Question: I use this command to summit to
'''
export YARN_CONF_DIR=conf
bin/spark-submit --class "Mining"
--master yarn-cluster
--executor-memory 512m ./target/scala-2.10/mining-assembly-0.1.jar
'''
'UNDEFINED'

'''
<code>14/11/12 16:37:55 INFO yarn.Client: Application report from ASM:
application identifier: application_1415704754709_0017
appId: 17
clientToAMToken: null
appDiagnostics:
appMasterHost: example.com
appQueue: default
appMasterRpcPort: 0
appStartTime: 1415784586000
yarnAppState: RUNNING
distributedFinalState: UNDEFINED
appTrackingUrl: http://example.com:8088/proxy/application_1415704754709_0017/
appUser: rain
</code>
'''
### Update:
Dive into 'Logs for container' in Web UI 'http://example.com:8042/node/containerlogs/container_1415704754709_0017_01_000001/rain/stderr/?start=0', I found this
'''
14/11/12 02:11:47 WARN YarnClusterScheduler: Initial job has not accepted
any resources; check your cluster UI to ensure that workers are registered
and have sufficient memory
14/11/12 02:11:47 DEBUG Client: IPC Client <PHONE>) connection to
spark.mvs.vn/192.168.64.142:8030 from rain sending #24418
14/11/12 02:11:47 DEBUG Client: IPC Client <PHONE>) connection to
spark.mvs.vn/192.168.64.142:8030 from rain got value #24418
'''
I found this problem have had solution here <URL>
'''
The Hadoop cluster must have sufficient memory for the request.
For example, submitting the following job with 1GB memory allocated for
executor and Spark driver fails with the above error in the HDP 2.1 Sandbox.
Reduce the memory asked for the executor and the Spark driver to 512m and
re-start the cluster.
'''
I'm trying this solution and hopefully it will work.
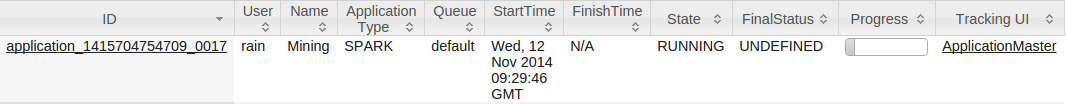
Answer: ## Solutions
Finally I found that 'it caused by memory problem'
It worked when I change 'yarn.nodemanager.resource.memory-mb' to '3072' (its value was 2048) in Web UI of interface and restarted cluster.

I'm very happy to see this

With 3GB in yarn nodemanager, my summit is
'''
bin/spark-submit
--class "Mining"
--master yarn-cluster
--executor-memory 512m
--driver-memory 512m
--num-executors 2
--executor-cores 1
./target/scala-2.10/mining-assembly-0.1.jar'
'''